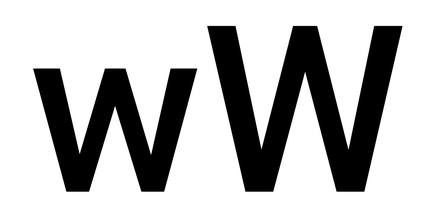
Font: Roboto_Medium